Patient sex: F
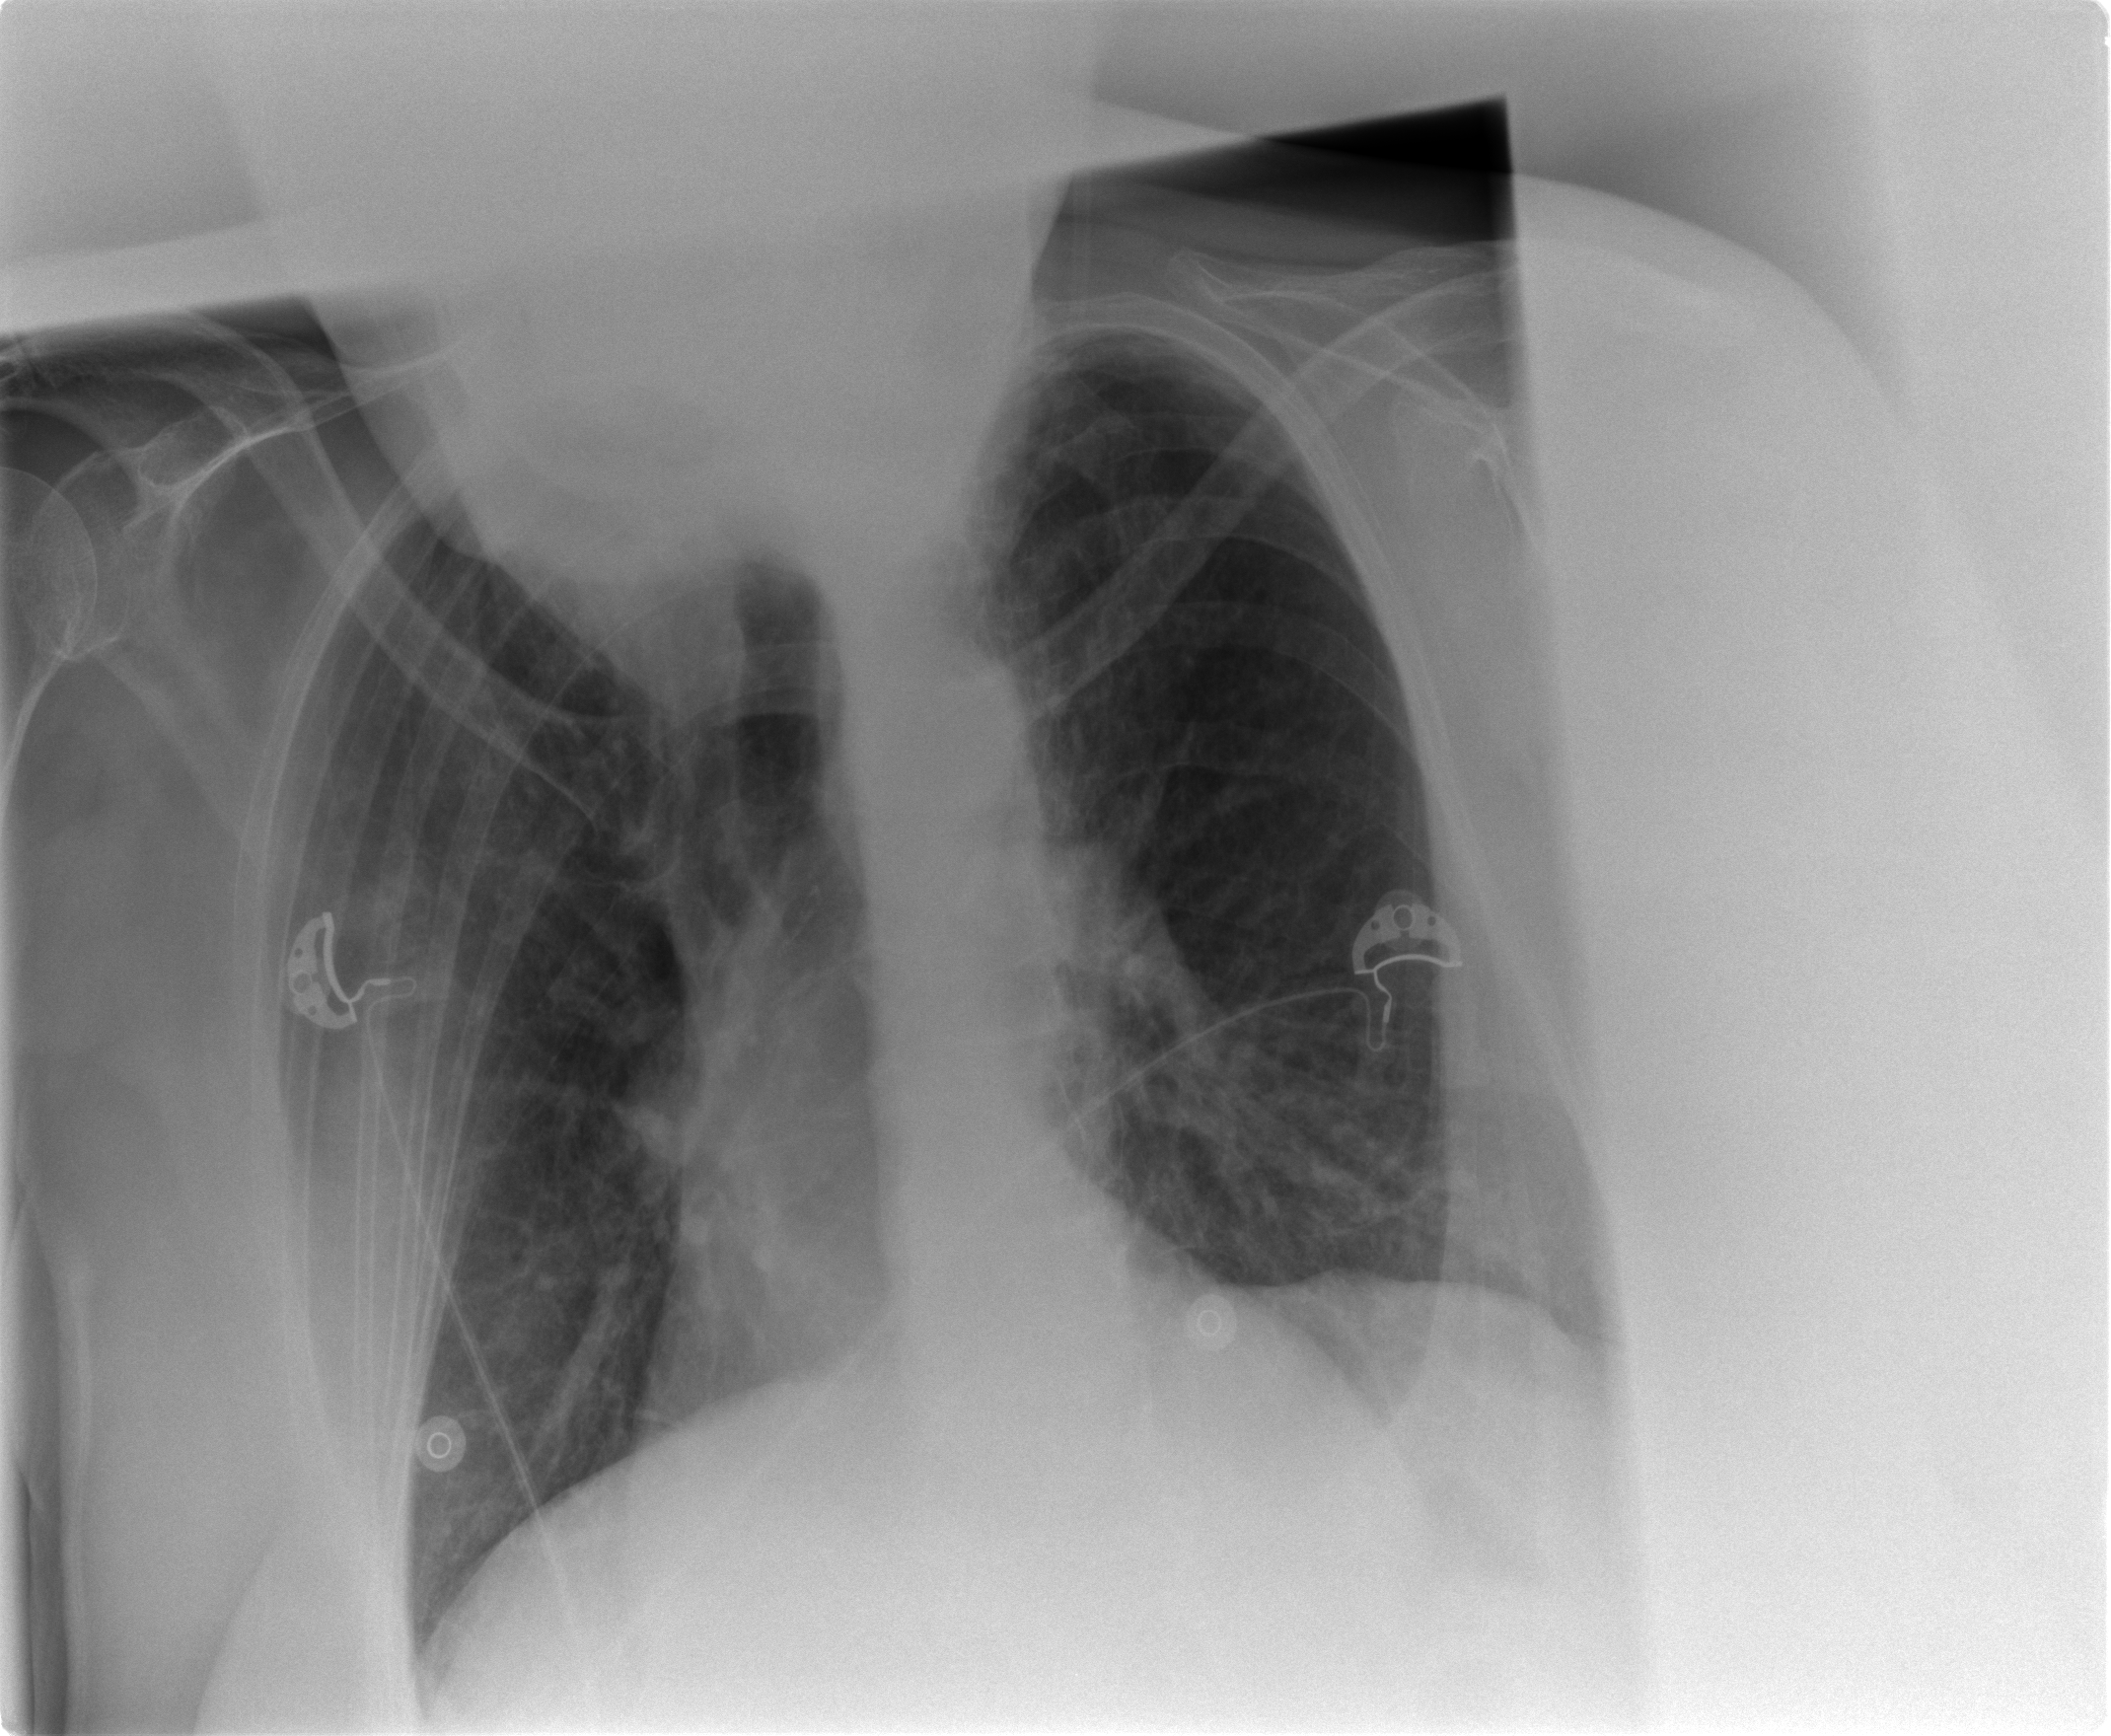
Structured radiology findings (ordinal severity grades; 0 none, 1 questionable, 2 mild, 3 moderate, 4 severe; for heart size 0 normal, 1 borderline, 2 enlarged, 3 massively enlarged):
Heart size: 1
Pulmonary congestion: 1
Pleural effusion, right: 0
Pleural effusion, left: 1
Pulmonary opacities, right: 0
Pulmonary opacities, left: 0
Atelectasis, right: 0
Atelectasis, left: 1